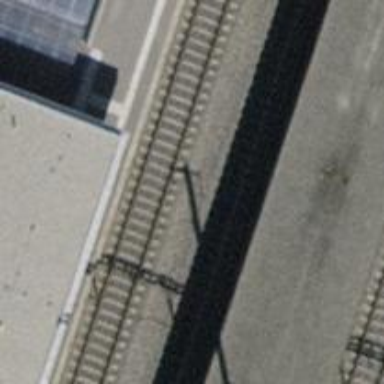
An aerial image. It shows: Public transport stop position along the railway.